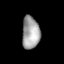
Tissue: skin
Cell type: Epithelial cells
Senescence score: 0.2723
Nuclear area (px): 558
Mean DAPI intensity: 162.428